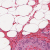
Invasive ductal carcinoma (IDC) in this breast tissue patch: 0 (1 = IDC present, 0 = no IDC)